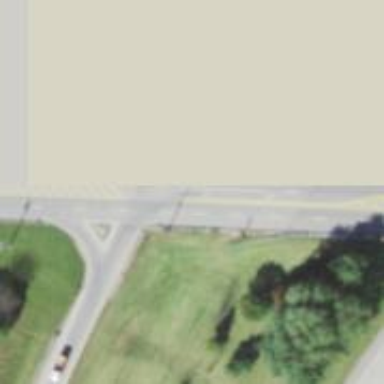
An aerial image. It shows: Tertiary road with frontage road.